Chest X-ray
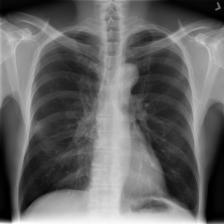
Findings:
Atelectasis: negative
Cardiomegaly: negative
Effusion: negative
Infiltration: negative
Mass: negative
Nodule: negative
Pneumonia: negative
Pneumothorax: negative
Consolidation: negative
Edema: negative
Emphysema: negative
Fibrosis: negative
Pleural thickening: negative
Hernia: negative